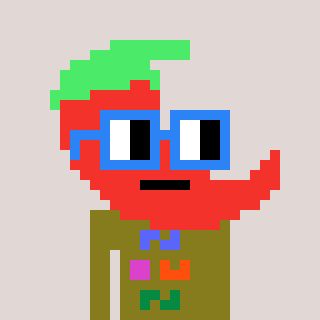
a pixel art character with square blue glasses, a chilli-shaped head and a gunk-colored body on a warm background